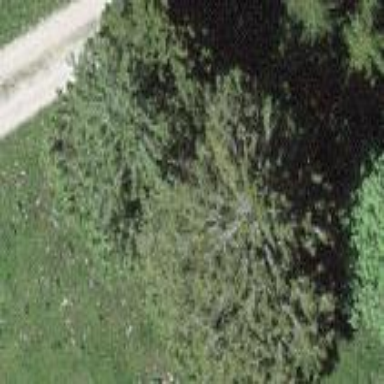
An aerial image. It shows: Forest with needle-leaved trees.